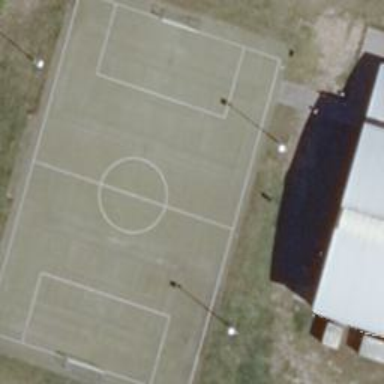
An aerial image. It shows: Soccer pitch for leisureland activities.